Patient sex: M
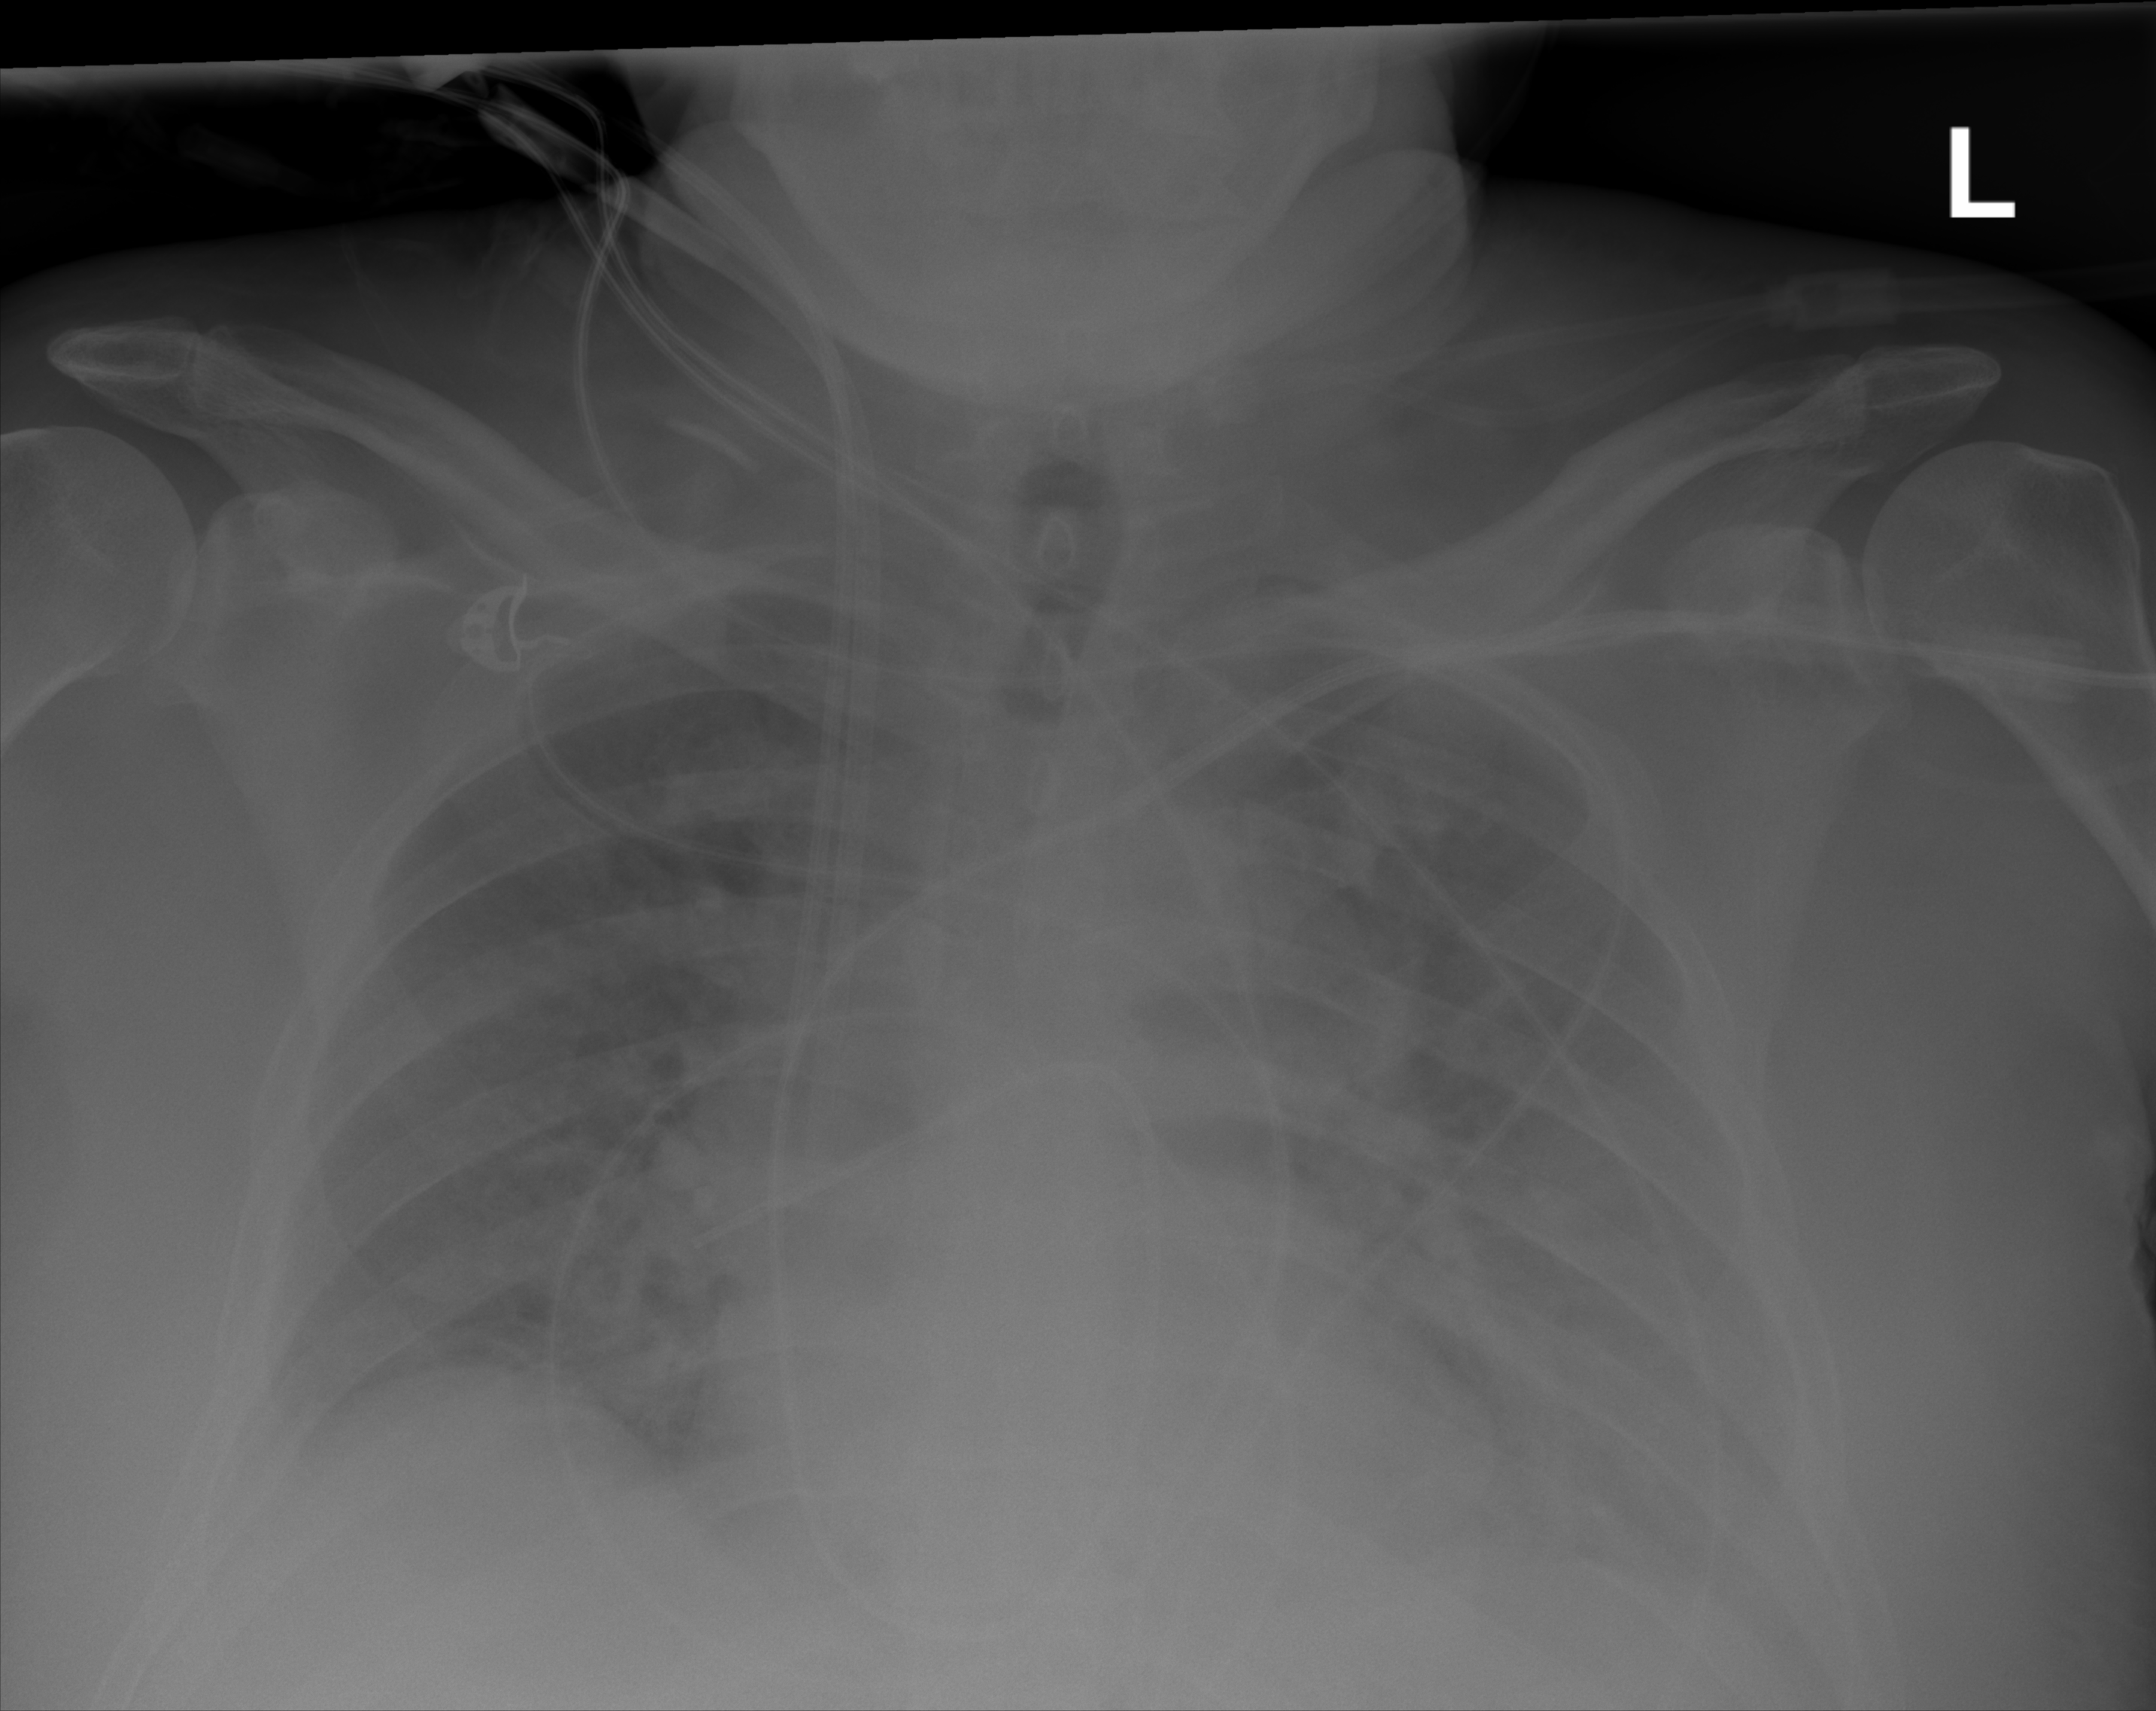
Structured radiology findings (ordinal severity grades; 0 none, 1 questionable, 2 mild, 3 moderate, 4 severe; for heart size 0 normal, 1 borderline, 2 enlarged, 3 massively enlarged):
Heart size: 2
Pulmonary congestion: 3
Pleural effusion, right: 2
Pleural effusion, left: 3
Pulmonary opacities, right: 2
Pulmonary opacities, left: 2
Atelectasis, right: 2
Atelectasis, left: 2